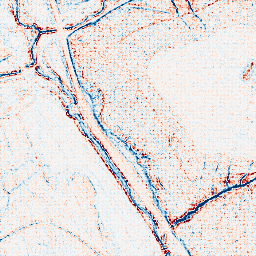
Category: edge_preserving
Decomposition family: anisotropic_diffusion
Decomposition parameters: iterations: 10
kappa: 10
gamma: 0.05
Upsampling method: sinc_hamming
Upsampling parameters: scale: 8
kernel_size: 8
Upsampling scale: 8